Question: The below pyjade code causes an internal server error. When the #{module.key} is taken outside the href it works fine. Any ideas?
'''
table
// the table isn't working perfectly but leo is making responsive
// anyway, will merge that version
each module, m in modules
if (m % 5 == 0)
tr
td
a(href='#{module.key}') #{module.name}
else
td
a(href="#{module.key}") #{module.name}
'''

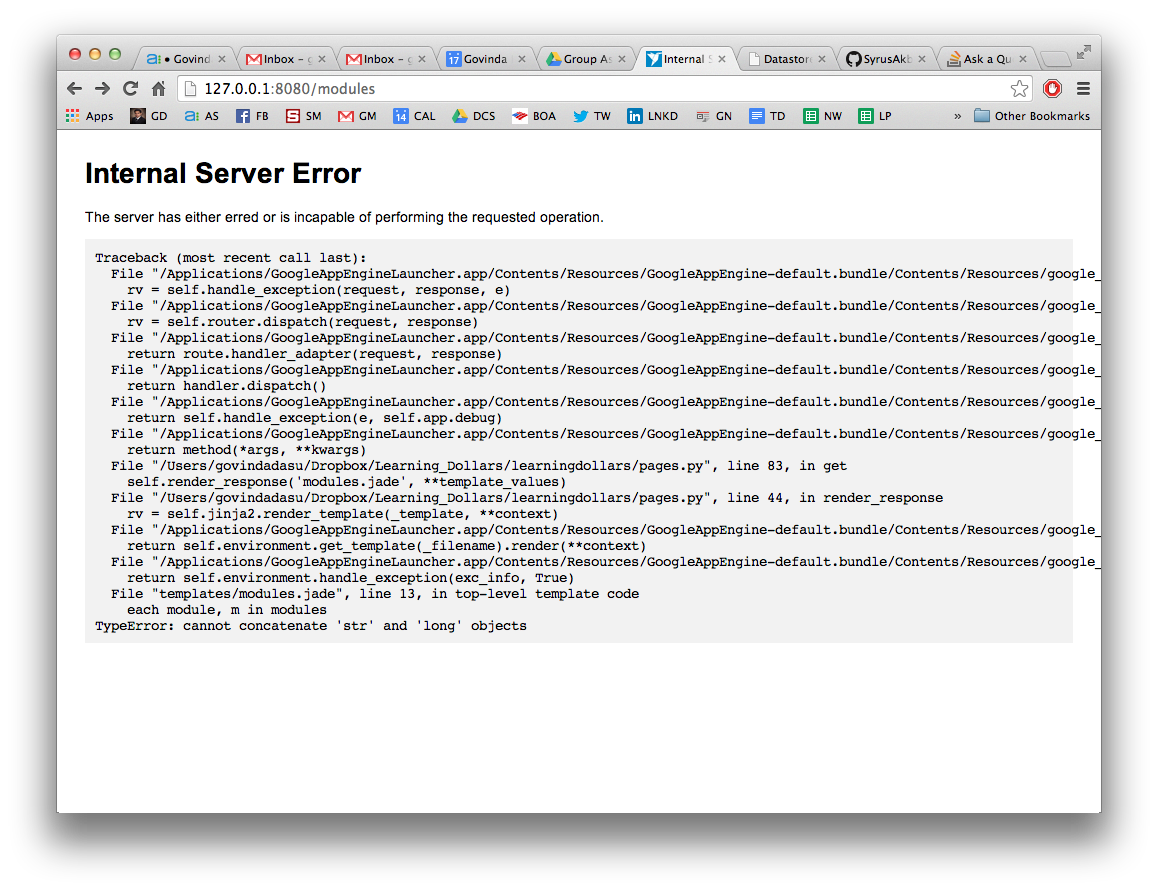
Answer: What one has to do is divide up the array into a 2D array in the backend and then iterate over the rows in the jade template. Within each row iteration, write a tr and iterate through the cols of that row. When iterating through the cols, write the td and its content.